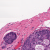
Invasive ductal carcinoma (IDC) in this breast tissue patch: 0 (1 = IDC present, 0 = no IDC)